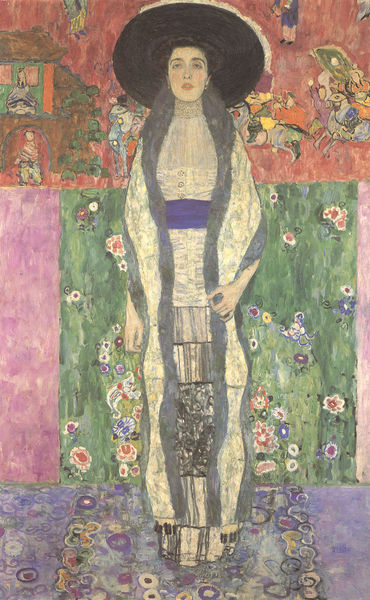
Titel: Bildnis Adele Bloch-Bauer II
Künstler: Gustav Klimt
Institution: Wien, Österreichische Galerie
Schlagwörter: blau, gemälde, grün, menschen, blumen, bunt, frau, hintergrund, hut, kleid, mund, nase, szene, weiss, blick, gürtel, haus, rot, tiere, wiese, ornament, augen, gesicht, judith, stehen, hände, öl, gewand, lippen, rosa, pferde, reiter, rund, farbig, farben, lila, jugendstil, dekor, floral, verträumt, klimt, kreise, gut, fließend, grund, gustav, geometrie, frau mit hut, red, geand, kimono, wallend, gustav klimt, judit, woman, green, fliesend, texture, hat, flowers